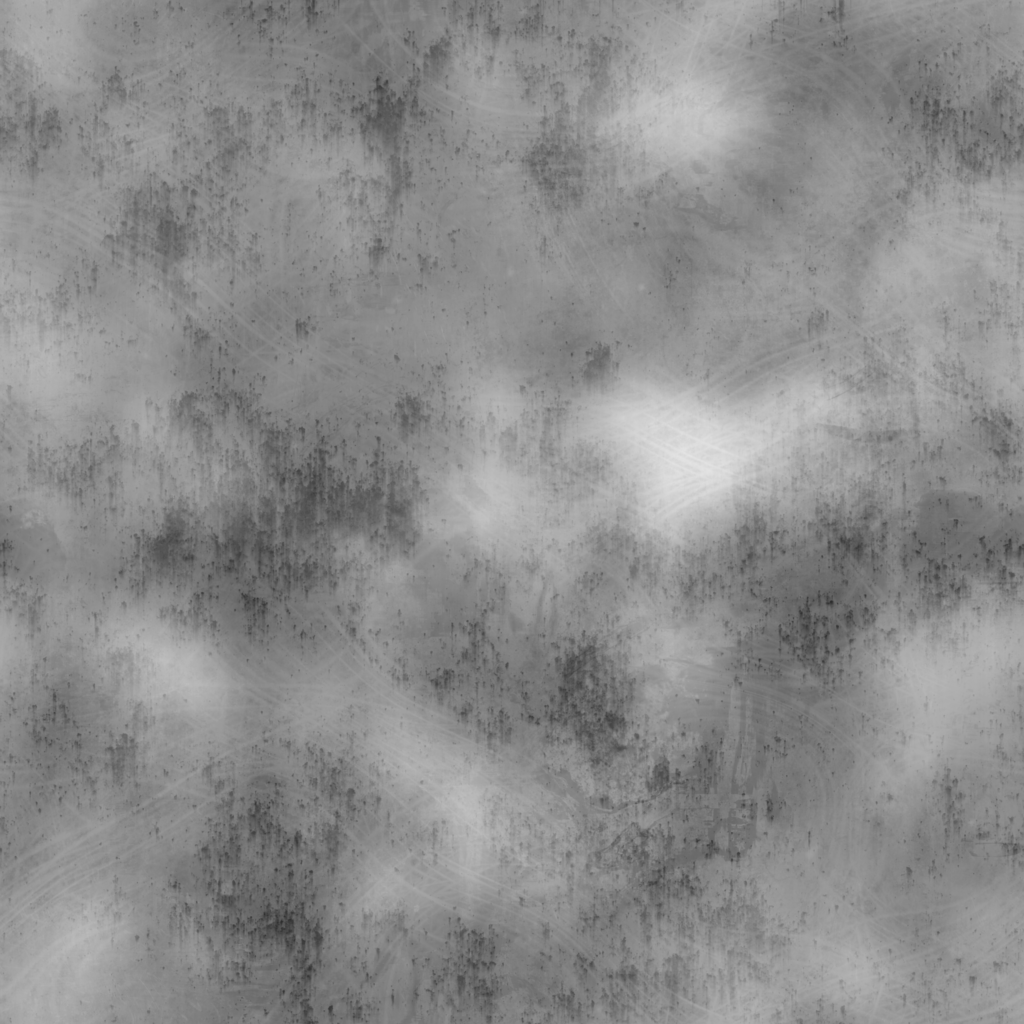
Texture map type: Roughness